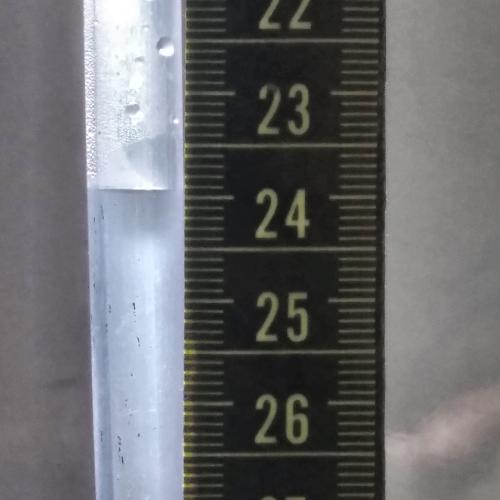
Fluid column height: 23.9 cm